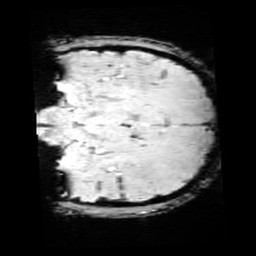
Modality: SWI
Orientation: coronal
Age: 13
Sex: male
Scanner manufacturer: siemens
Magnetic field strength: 3 T
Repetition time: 0.027 s
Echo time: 0.02 s